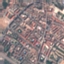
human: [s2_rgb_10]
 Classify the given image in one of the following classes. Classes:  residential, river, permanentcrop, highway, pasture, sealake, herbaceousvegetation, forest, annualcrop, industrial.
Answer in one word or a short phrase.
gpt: Residential